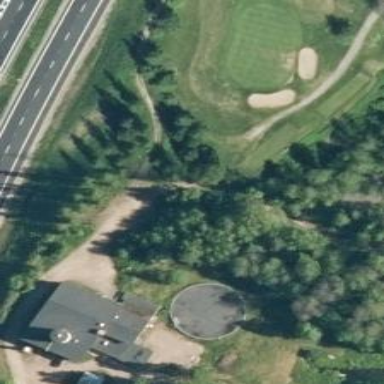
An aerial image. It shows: Golf tee.